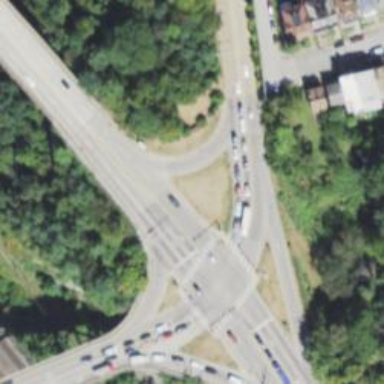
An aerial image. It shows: Trunk link highway.